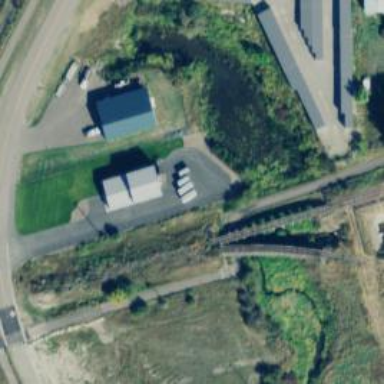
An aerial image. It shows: Abandoned railway.